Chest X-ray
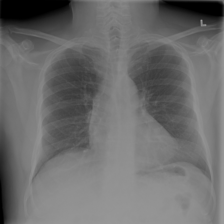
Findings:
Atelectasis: negative
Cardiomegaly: negative
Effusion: negative
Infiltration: negative
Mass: negative
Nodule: negative
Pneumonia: negative
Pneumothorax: negative
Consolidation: negative
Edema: negative
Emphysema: negative
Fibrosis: negative
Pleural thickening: negative
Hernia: negative